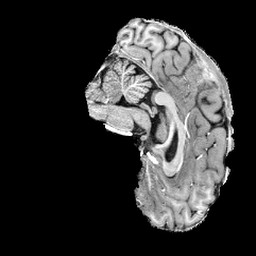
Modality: T1w
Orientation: sagittal
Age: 22
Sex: male
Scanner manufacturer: siemens
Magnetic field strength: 6.98 T
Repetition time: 6 s
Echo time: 0.00302 s